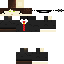
A male human skin with dark skin, wearing brown long hair dressed in a black suit and black pants, featuring a closed mouth.